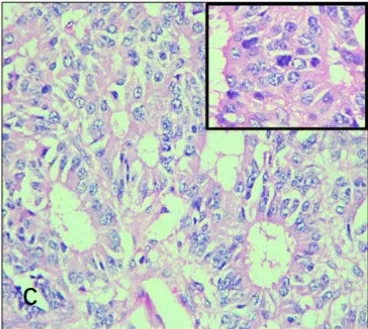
Histopathological findings. Salt, and ,pepper chromatin of the tumour cells (HE, 400x, inset-mitoses).
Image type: pathology (h&e)